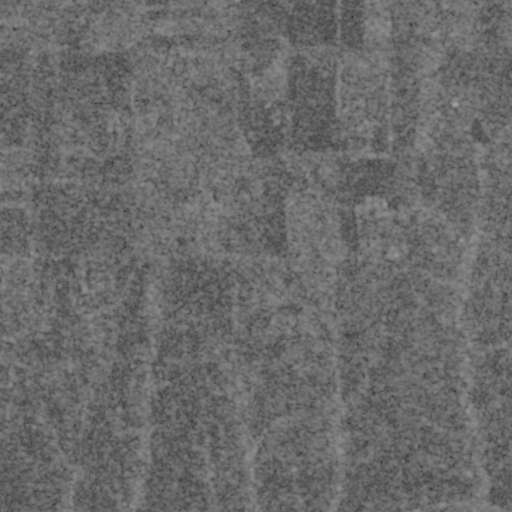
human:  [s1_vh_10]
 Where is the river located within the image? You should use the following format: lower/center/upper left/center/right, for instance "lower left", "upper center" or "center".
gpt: The river is located in the lower of the image.
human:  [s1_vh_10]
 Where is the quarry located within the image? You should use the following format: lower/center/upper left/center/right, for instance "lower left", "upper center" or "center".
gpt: There is no quarry in the image.

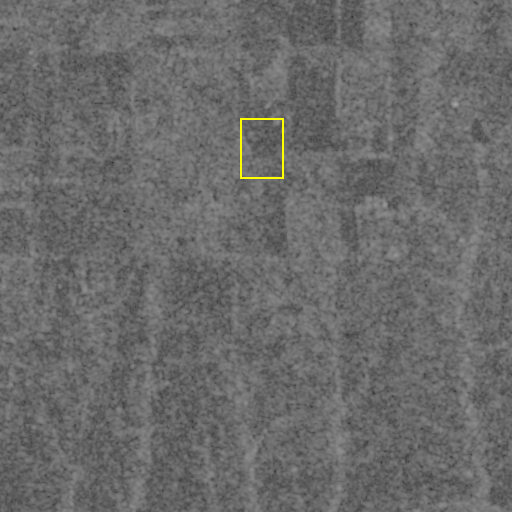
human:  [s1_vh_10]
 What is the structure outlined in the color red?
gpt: There is no red outline.
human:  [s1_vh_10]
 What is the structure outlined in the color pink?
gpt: There is no structure outlined in pink.